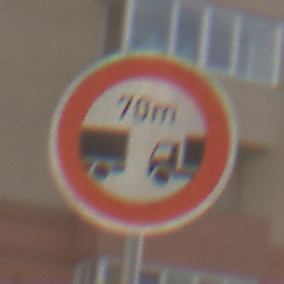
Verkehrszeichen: VerbotUnterschreitenMindestabstand
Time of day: MorningAfternoon
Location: Outdoor (Urban)
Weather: PartlyCloudy
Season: NotSpecified
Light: Natural